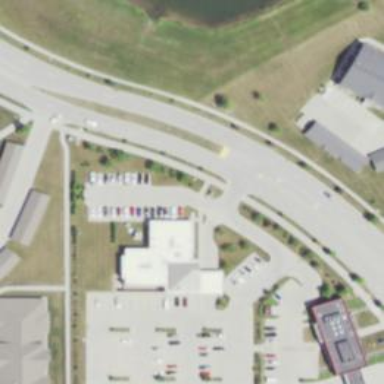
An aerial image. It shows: Healthcare clinic is depicted in the image.